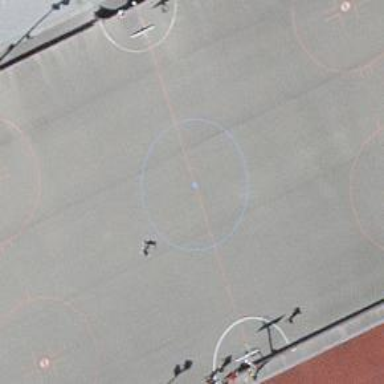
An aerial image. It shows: Multi-sport pitch with asphalt surface.